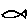
Label: fish